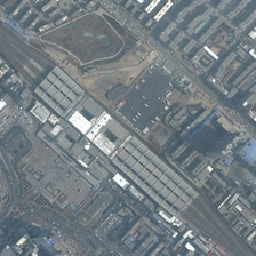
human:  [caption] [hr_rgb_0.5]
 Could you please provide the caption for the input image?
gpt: I like the railway station very much.

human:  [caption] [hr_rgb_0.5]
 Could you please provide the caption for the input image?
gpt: I like the railway station very much.

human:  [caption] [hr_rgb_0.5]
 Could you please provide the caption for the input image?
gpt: There are many buildings near the railway station.

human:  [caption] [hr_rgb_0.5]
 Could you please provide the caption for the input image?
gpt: There are many buildings near the railway station.

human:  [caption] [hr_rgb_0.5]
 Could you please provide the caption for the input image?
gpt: I like the railway station very much.